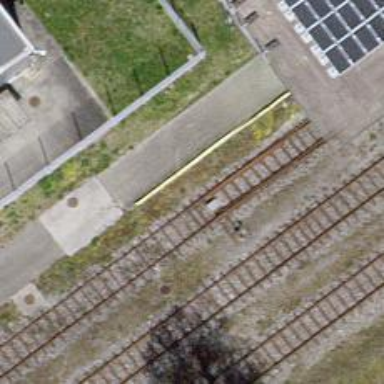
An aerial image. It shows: Rail spur service.